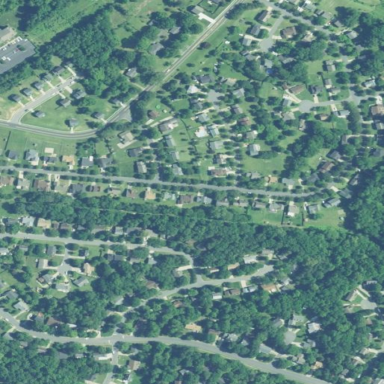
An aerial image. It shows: This residential area consists of single-family homes.